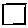
Label: square